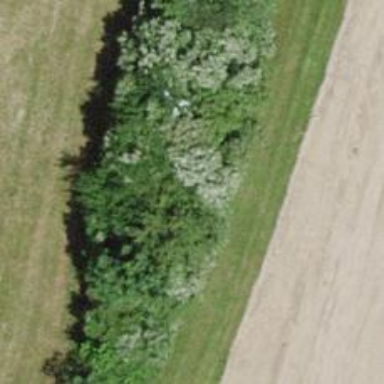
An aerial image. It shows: Hedge barrier.